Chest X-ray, AP view. Patient: 62 years old, sex F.
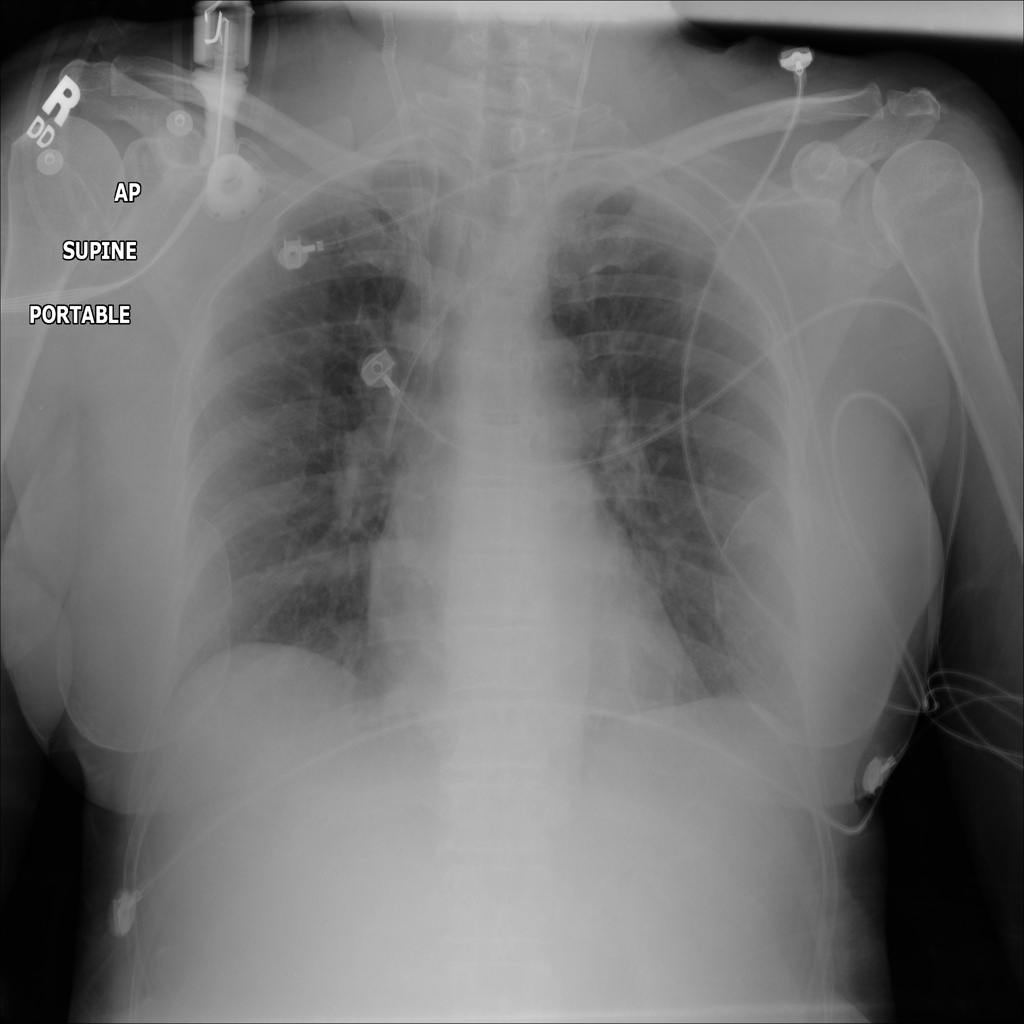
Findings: No Finding